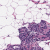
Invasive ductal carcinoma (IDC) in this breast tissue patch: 0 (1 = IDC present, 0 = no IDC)